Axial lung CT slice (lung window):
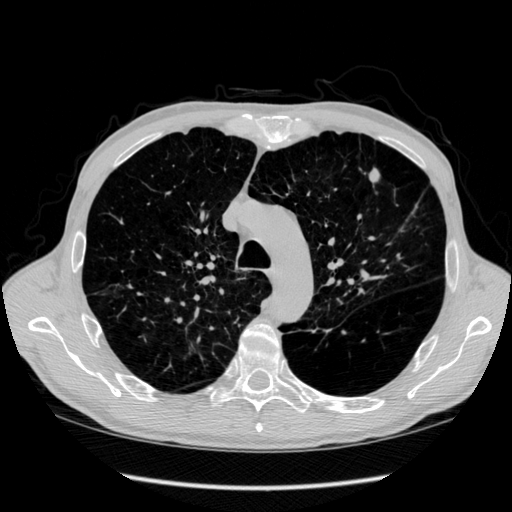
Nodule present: yes
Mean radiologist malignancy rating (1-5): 4